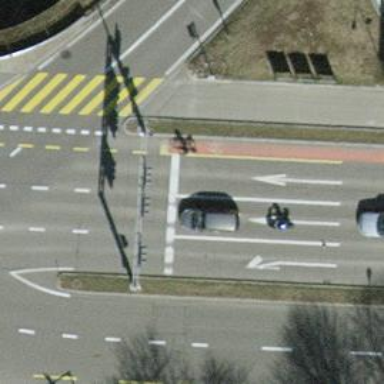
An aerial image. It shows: Road with traffic signals.